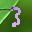
Label: 3